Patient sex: F
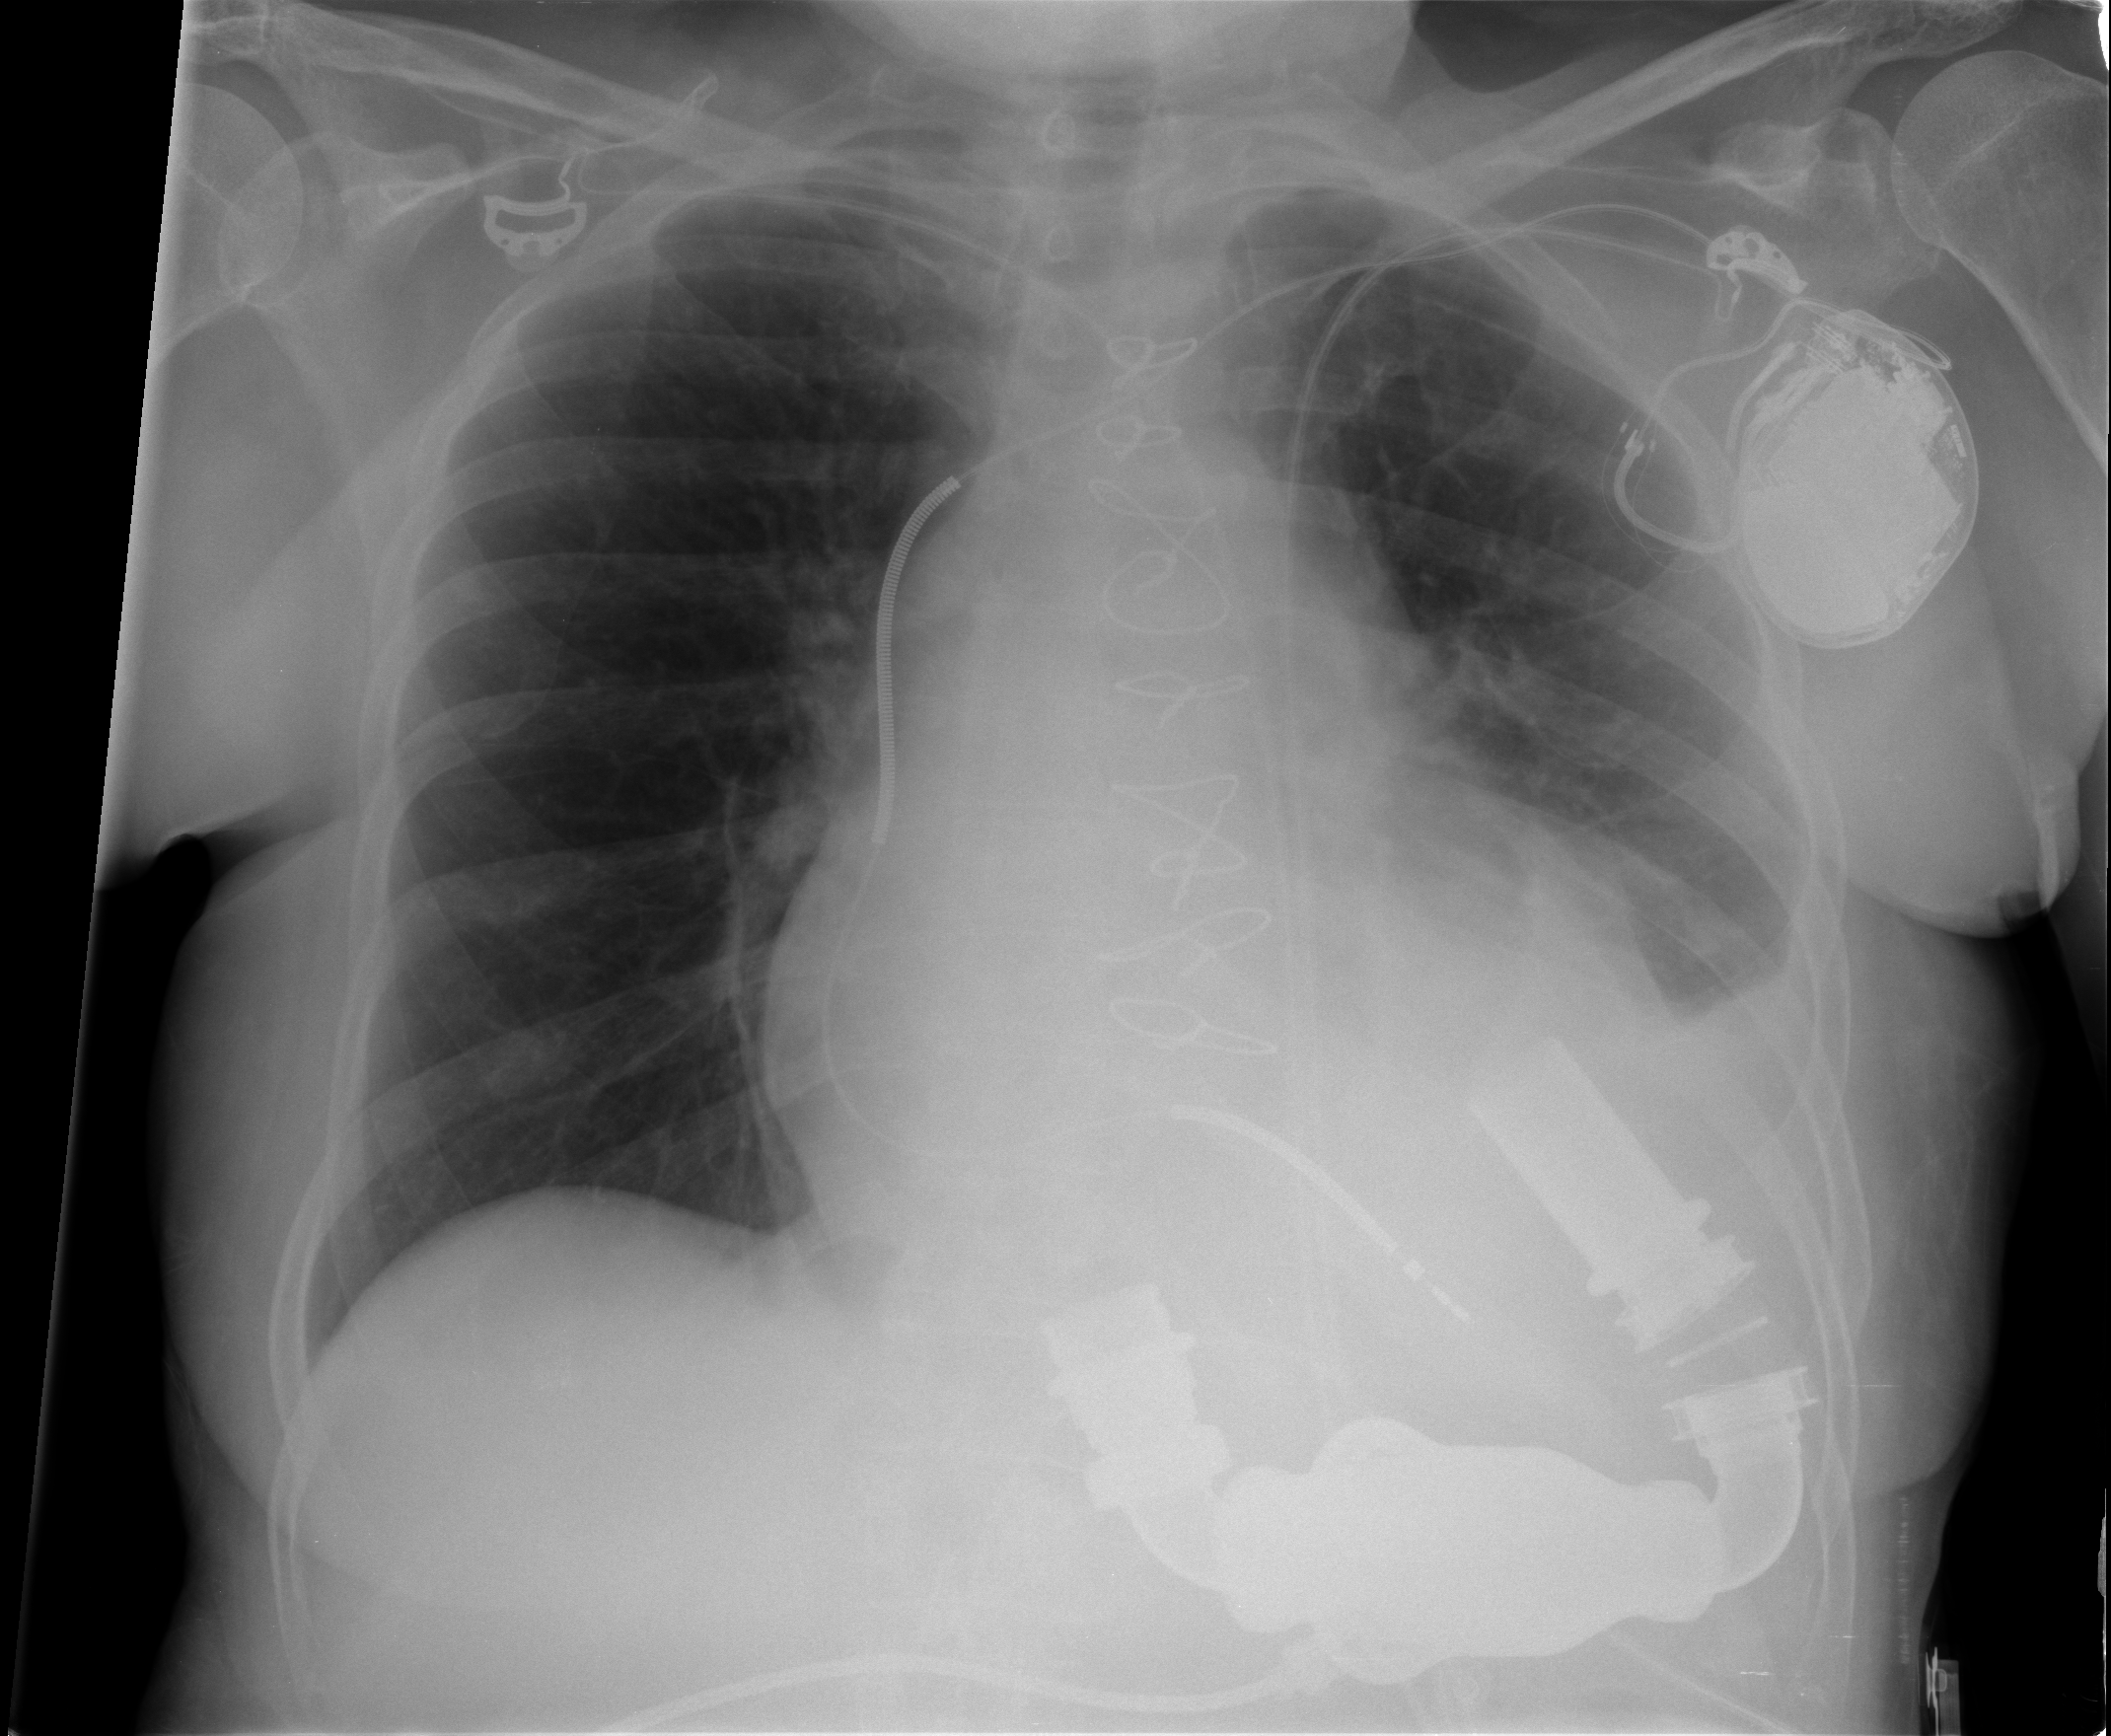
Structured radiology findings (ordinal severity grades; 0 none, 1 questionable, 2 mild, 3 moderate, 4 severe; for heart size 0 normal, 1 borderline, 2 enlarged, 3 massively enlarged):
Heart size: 2
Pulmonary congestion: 2
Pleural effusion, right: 0
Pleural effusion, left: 2
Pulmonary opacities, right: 0
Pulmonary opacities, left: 2
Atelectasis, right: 0
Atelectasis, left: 2